Question: I'm using 'JFreeChart' to plot some data and using a 'LogAxis' for the range axis. I'm stumped as to why I can't seem to get the minor ticks to show up on the axis, but the grid lines show up fine.
If I don't use the 'LogAxis' I can turn the minor ticks on and off fine using 'setMinorTickMarksVisible()'. Example below:
'''
public ChartOne(){
XYSeriesCollection xysc = new XYSeriesCollection();
XYSeries x1 = new XYSeries("Series 1");
x1.add(0.5, 2);
x1.add(1, 2.2);
x1.add(2, 2.4);
x1.add(10, 2.75);
x1.add(30, 4);
x1.add(120, 7);
xysc.addSeries(x1);
XYSeries x2 = new XYSeries("Series 2");
x2.add(0.5, 6);
x2.add(1, 7);
x2.add(2, 8);
x2.add(10, 14);
x2.add(30, 18);
x2.add(120, 22);
xysc.addSeries(x2);
XYDataset xyd = xysc;
JFreeChart chart = ChartFactory.createXYLineChart(
"Data",
"Exposure",
"Percentage uptake",
xyd,
PlotOrientation.VERTICAL,
false,
true,
false
);
LogAxis xAxis = new LogAxis("exposure time");
xAxis.setBase(10);
xAxis.setTickUnit(new NumberTickUnit(1.0, NumberFormat.getInstance(Locale.ENGLISH), 9));
xAxis.setRange(0.1, 200.0);
xAxis.setMinorTickMarksVisible(true); //they don't show up
XYPlot plot = (XYPlot) chart.getPlot();
plot.setDomainAxis(xAxis);
plot.setDomainMinorGridlinesVisible(true);
plot.setDomainGridlinePaint(Color.BLACK);
plot.setDomainMinorGridlinePaint(Color.BLACK);
plot.setBackgroundPaint(Color.WHITE);
ChartPanel chartPanel = new ChartPanel(chart);
add(chartPanel);
}
public static void main(String[] args) {
JFrame frame = new JFrame("Chart");
frame.setDefaultCloseOperation(JFrame.EXIT_ON_CLOSE);
frame.getContentPane().add(new ChartOne(), BorderLayout.CENTER);
frame.pack();
frame.setVisible(true);
}
'''

Note current x axis (left) and example of the desired x axis effect with minor ticks (right).
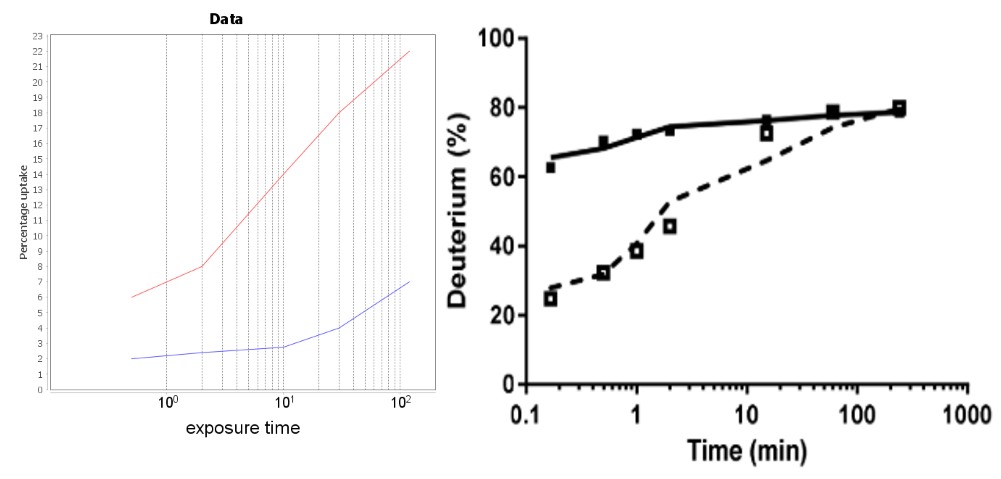
Answer: <URL> allows full customization of tick marks, as shown below. The color and stroke of the tick marks have been exaggerated for emphasis.
<URL>
'''
import java.awt.BorderLayout;
import java.awt.Color;
import java.awt.Dimension;
import java.awt.EventQueue;
import java.awt.BasicStroke;
import java.text.NumberFormat;
import javax.swing.JFrame;
import org.jfree.chart.ChartFactory;
import org.jfree.chart.ChartPanel;
import org.jfree.chart.JFreeChart;
import org.jfree.chart.axis.LogarithmicAxis;
import org.jfree.chart.axis.NumberTickUnit;
import org.jfree.chart.plot.PlotOrientation;
import org.jfree.chart.plot.XYPlot;
import org.jfree.data.xy.XYSeries;
import org.jfree.data.xy.XYSeriesCollection;
//** @see https://stackoverflow.com/a/540<PHONE> */
public class ChartOne {
public static ChartPanel createChart() {
XYSeriesCollection dataset = new XYSeriesCollection();
XYSeries x1 = new XYSeries("Series 1");
x1.add(0.5, 2);
x1.add(1, 2.2);
x1.add(2, 2.4);
x1.add(10, 2.75);
x1.add(30, 4);
x1.add(120, 7);
dataset.addSeries(x1);
XYSeries x2 = new XYSeries("Series 2");
x2.add(0.5, 6);
x2.add(1, 7);
x2.add(2, 8);
x2.add(10, 14);
x2.add(30, 18);
x2.add(120, 22);
dataset.addSeries(x2);
JFreeChart chart = ChartFactory.createXYLineChart(
"Data", "Exposure", "Percentage uptake", dataset,
PlotOrientation.VERTICAL, false, true, false);
LogarithmicAxis xAxis = new LogarithmicAxis("Time");
xAxis.setTickUnit(new NumberTickUnit(1.0, NumberFormat.getInstance(), 9));
xAxis.setTickMarkInsideLength(2f);
xAxis.setTickMarkOutsideLength(4f);
xAxis.setTickMarkPaint(Color.GREEN);
xAxis.setTickMarkStroke(new BasicStroke(2f));
xAxis.setMinorTickMarksVisible(true);
XYPlot plot = (XYPlot) chart.getPlot();
plot.setDomainAxis(xAxis);
plot.setDomainMinorGridlinesVisible(true);
plot.setDomainGridlinePaint(Color.BLACK);
plot.setDomainMinorGridlinePaint(Color.BLACK);
plot.setBackgroundPaint(Color.WHITE);
return new ChartPanel(chart){
@Override
public Dimension getPreferredSize() {
return new Dimension(600, 400);
}
};
}
public static void main(String[] args) {
EventQueue.invokeLater(() -> {
JFrame frame = new JFrame("Chart");
frame.setDefaultCloseOperation(JFrame.EXIT_ON_CLOSE);
frame.add(createChart(), BorderLayout.CENTER);
frame.pack();
frame.setLocationRelativeTo(null);
frame.setVisible(true);
});
}
}
'''